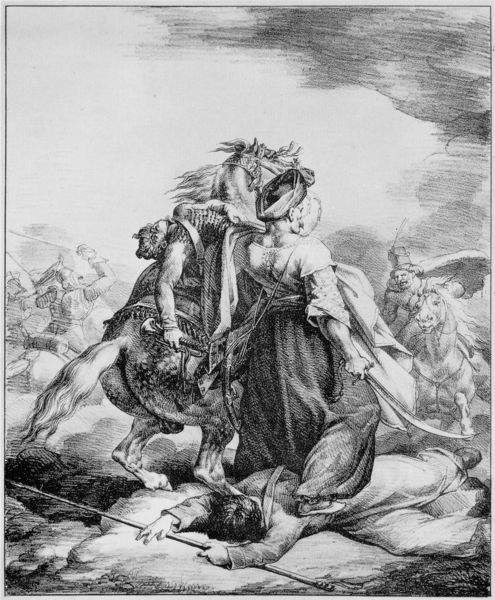
Titel: Mameluck der kaiserlichen Garde, der einen verwundeten Trompeter gegen einen Kosaken verteidigt
Künstler: Théodore Géricault
Standort: Bremen
Institution: Kunsthalle Bremen
Schlagwörter: felsen, gestein, hand, himmel, kampf, kämpfer, mann, weiß, wolken, landschaft, menschen, bewegung, frau, grau, hut, männer, schwarz, zeichnung, gürtel, wolke, bart, hose, arme, kleidung, leiche, mord, stein, tod, tot, toter, tragen, horn, erde, boden, paar, pferd, pferde, reiter, stock, reiten, ritt, schweif, schuhe, stab, grafik, geröll, figuren, romantik, krieg, schlacht, sturm, wild, lanze, soldaten, orient, asien, druckgrafik, schwarz weiß, holzstich, radierung, stich, raub, schwert, säbel, waffen, soldat, ritter, rüstung, türkisch, sterben, ross, krieger, sturz, speer, kupferstich, orientalismus, turban, köcher, arabien, pfeile, araber, sultan, gefecht, rahemn, trompete, türke, fez, osmane, osmanen, verletzter, romantil, gefallener, orientale, preschen, pumphose, türken, muslim, trompeter, krief, osman, schlachtgetümmel, tartaren, krummschwert, rab, sarazene, verletztr, maure, pfiele, llanze, schlacht der osmanen, tropmpete